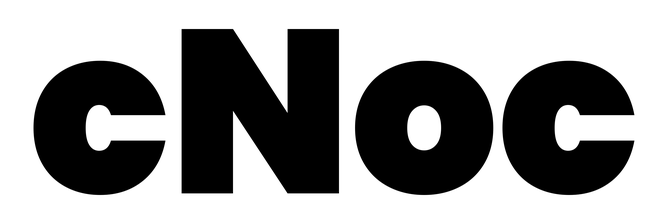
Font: Poppins-Black